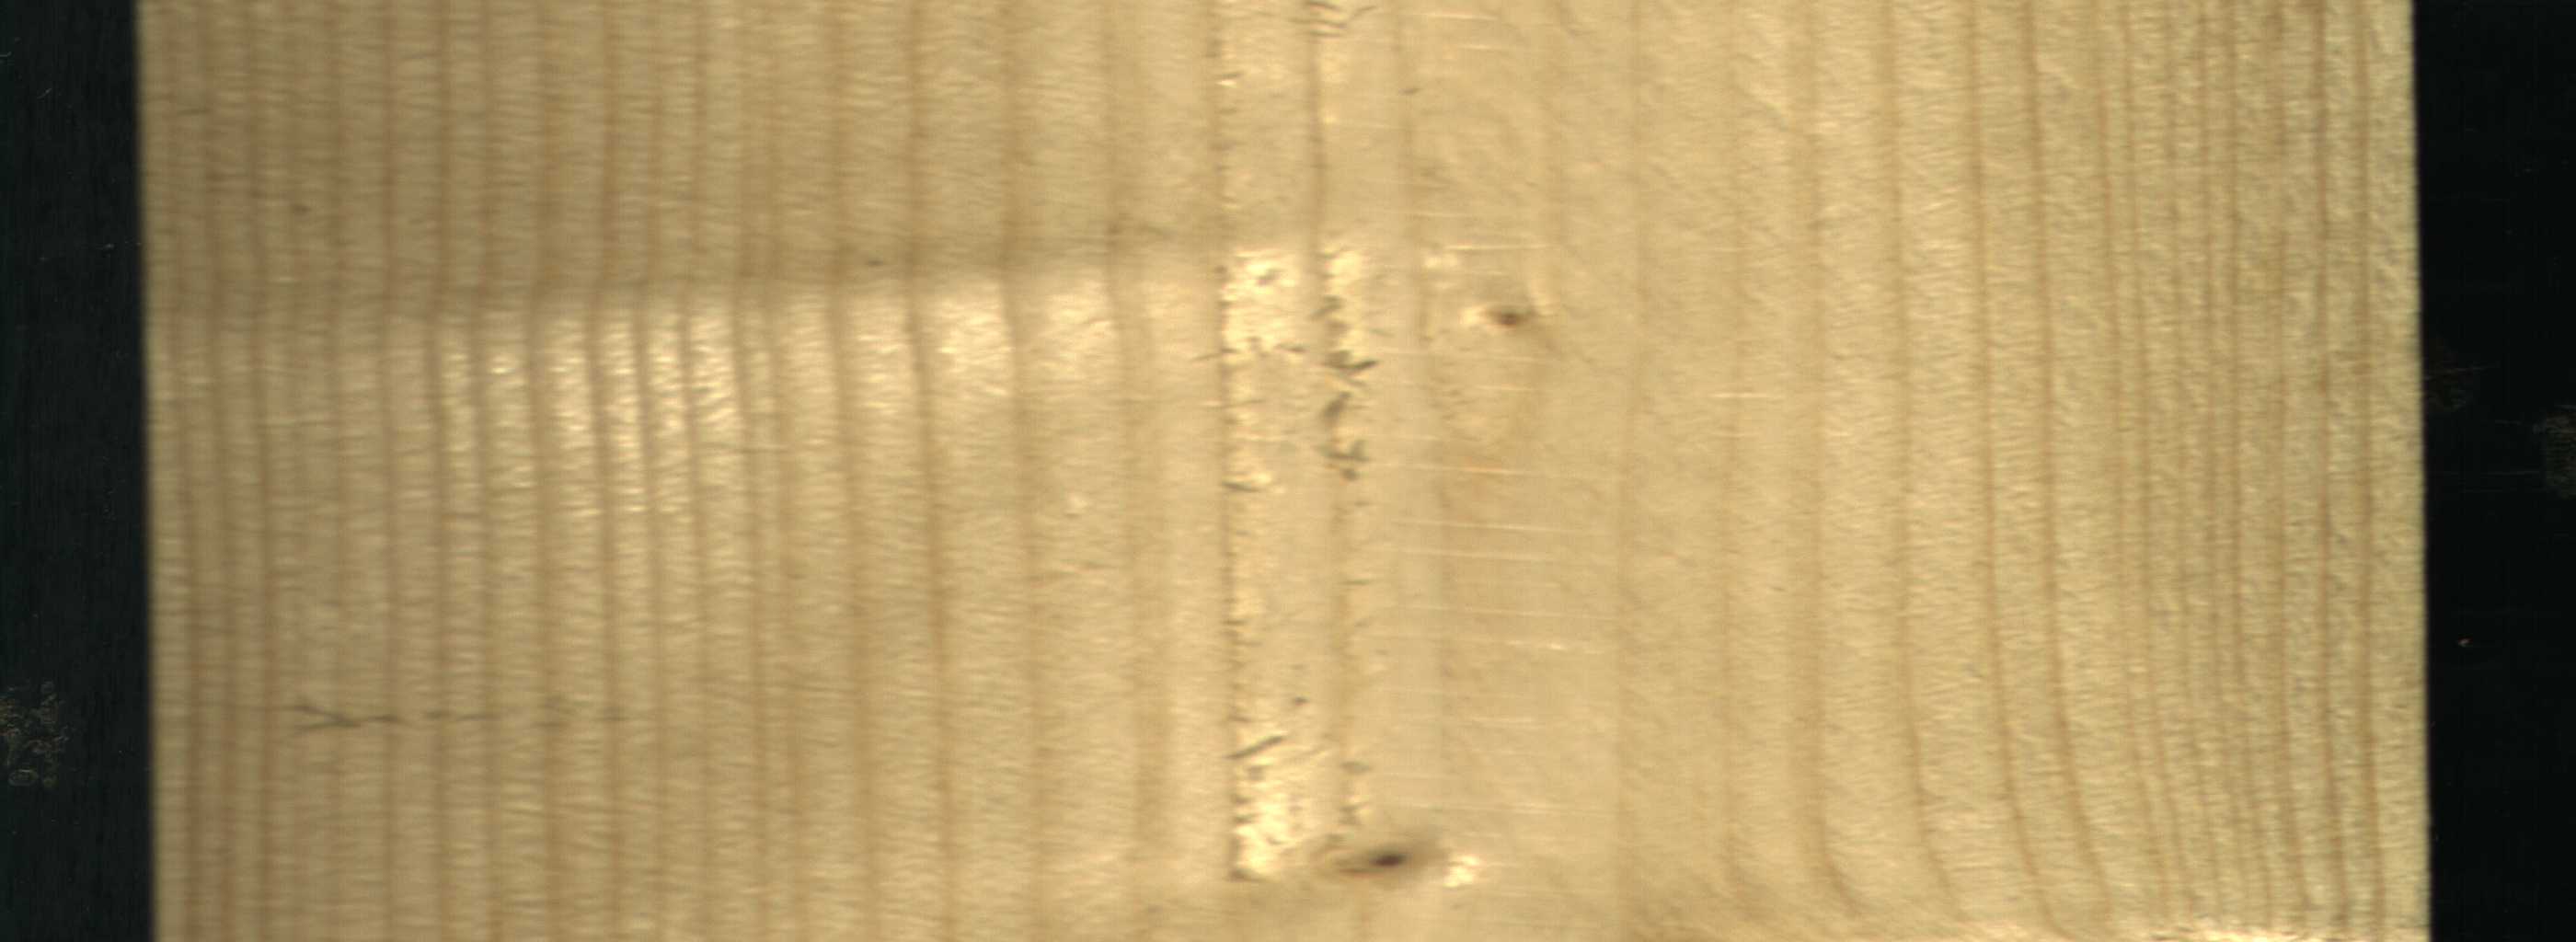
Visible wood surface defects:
Live_Knot
Live_Knot